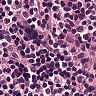
Metastatic tissue present: no